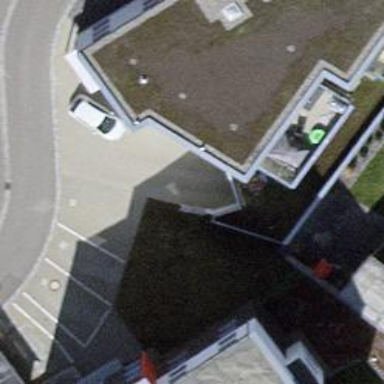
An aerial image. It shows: Parking area.